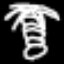
Label: palm tree